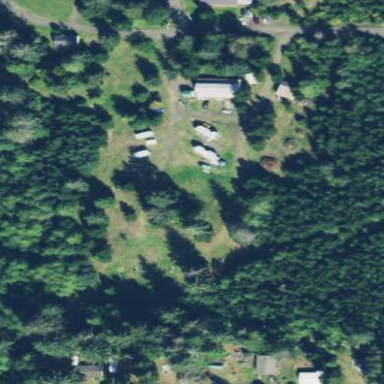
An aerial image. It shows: Caravan site for tourism.